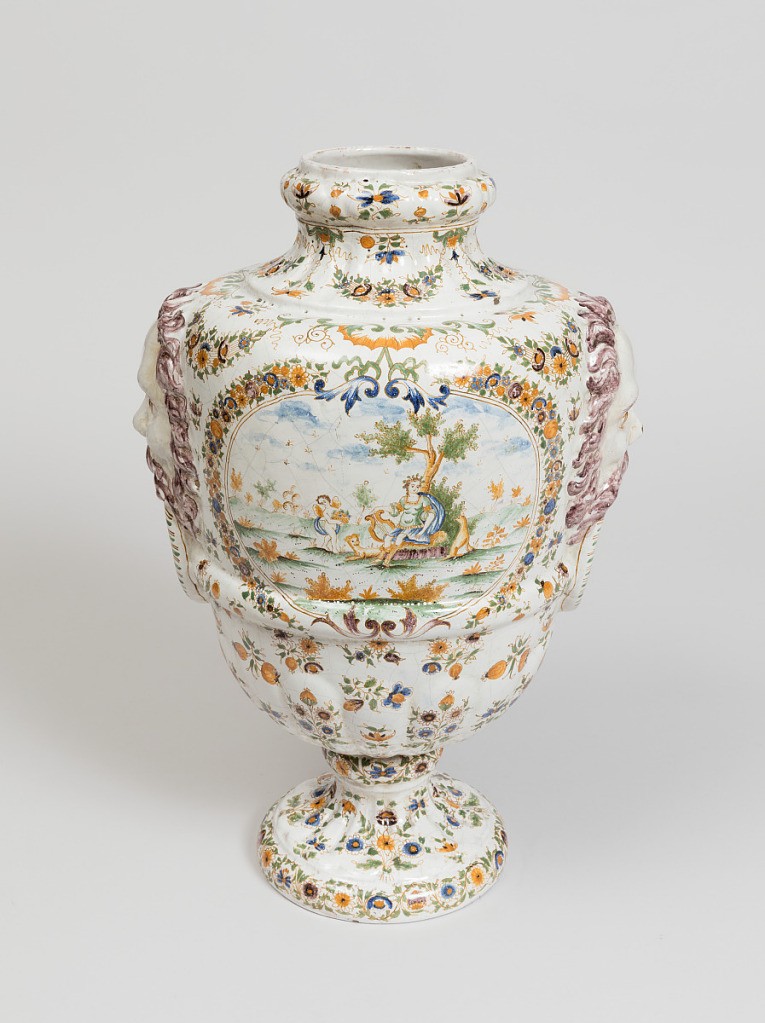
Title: Urn
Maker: Olérys-Laugier Factory, France, founded 1738
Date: ca. 1780
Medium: Tin-glazed earthenware
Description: One of pair. Floral swag and posy decoration, cartouches with mythical scene of Orpheus playing the lyre to animals in landscapes. Bearded mascaron with faux bail handle in mouth in sculptural relief on sides. Creamy glaze.